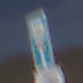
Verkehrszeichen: SackgasseRadverkehrDurchlaessig
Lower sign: HinweisGeaenderteVorfahrtVerkehrsfuehrungVerkehrsregelung3
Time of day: MorningAfternoon
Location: Outdoor (Nature)
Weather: PartlyCloudy
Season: NotSpecified
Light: Natural